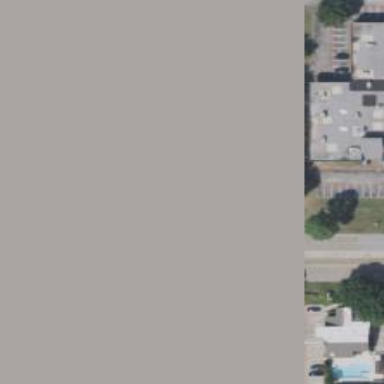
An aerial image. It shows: Commercial building.